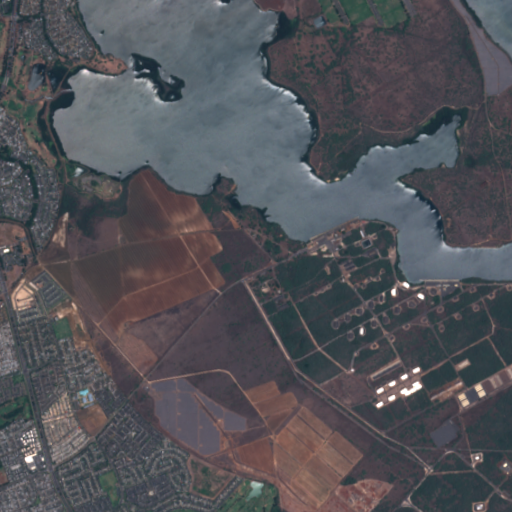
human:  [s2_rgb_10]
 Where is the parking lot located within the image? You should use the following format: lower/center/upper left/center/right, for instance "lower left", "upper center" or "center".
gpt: The parking lot is located in the upper left of the image.
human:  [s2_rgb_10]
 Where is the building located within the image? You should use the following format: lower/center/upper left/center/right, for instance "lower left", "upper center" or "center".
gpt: The building is located in the left of the image.
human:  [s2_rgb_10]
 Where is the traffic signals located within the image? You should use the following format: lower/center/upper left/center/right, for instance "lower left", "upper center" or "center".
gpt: The traffic signals is located in the left of the image.
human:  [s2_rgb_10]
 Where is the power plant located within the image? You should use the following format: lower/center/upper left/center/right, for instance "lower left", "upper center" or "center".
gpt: There is no power plant in the image.